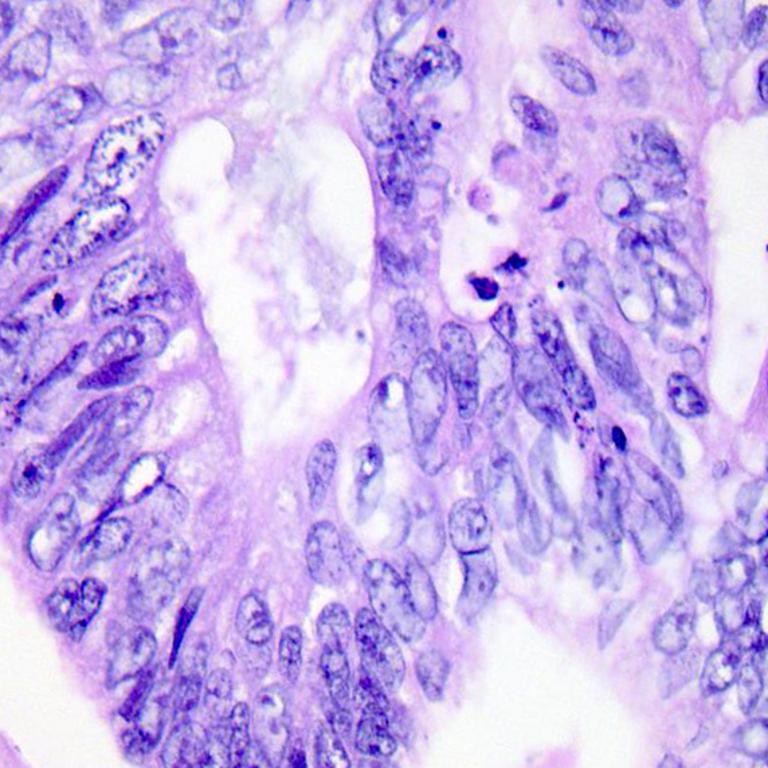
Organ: colon
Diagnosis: adenocarcinomas